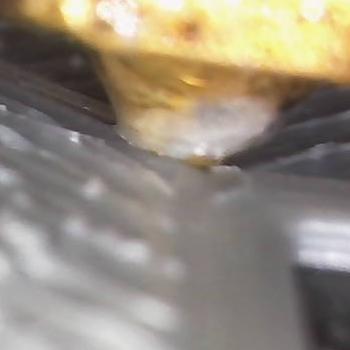
Flow rate: 100%